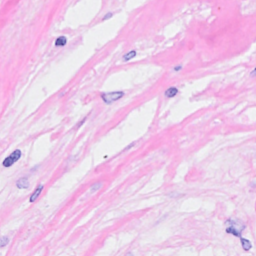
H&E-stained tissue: Breast